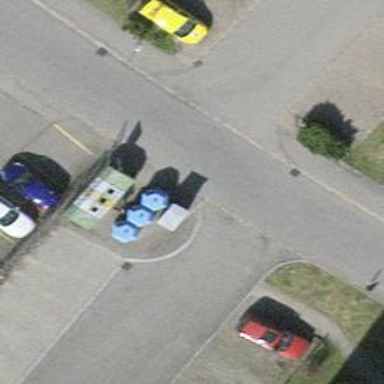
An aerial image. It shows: Recycling container for recycling.